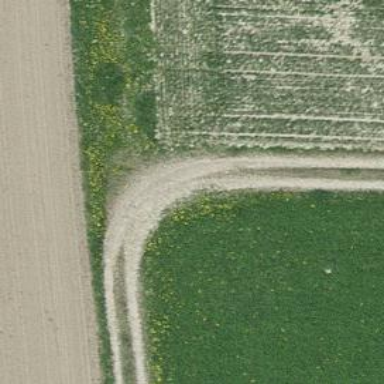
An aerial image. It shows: Grass track with grade3 tracktype.